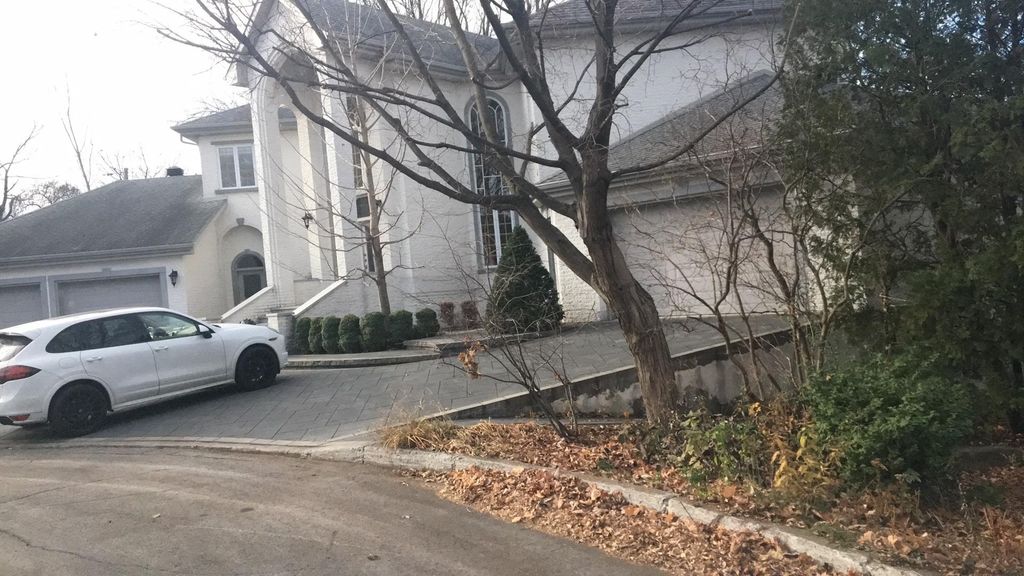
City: montreal